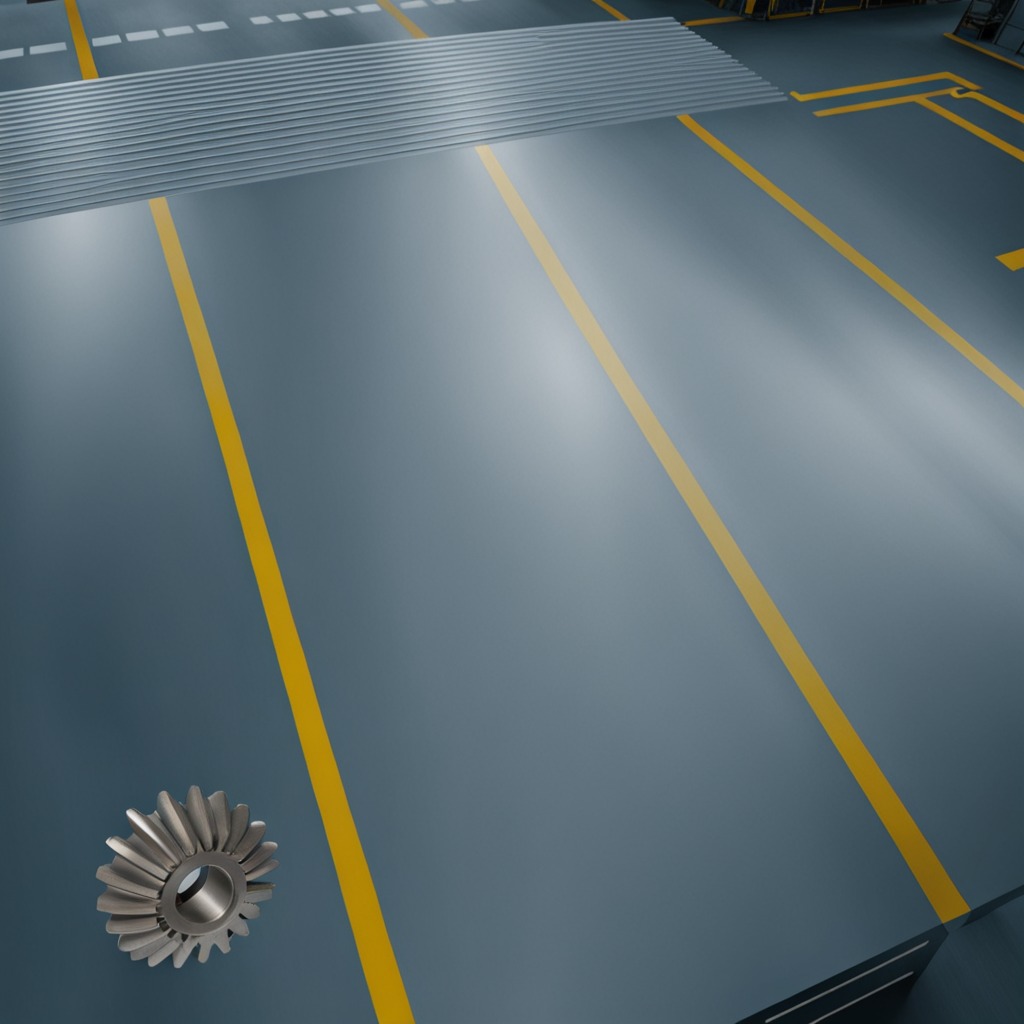
A steel gear with teeth is lying on the toolbox surface in the airplane hangar workshop.